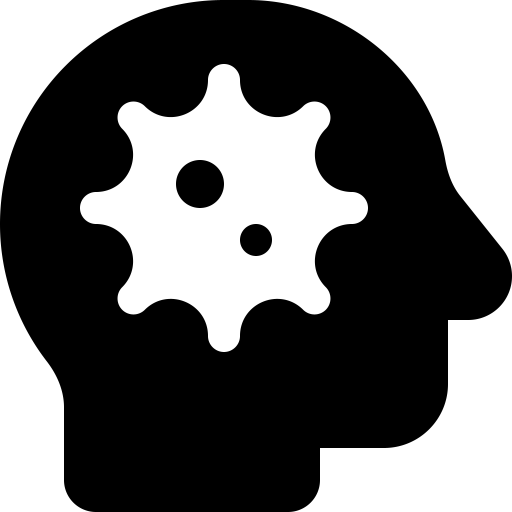
Tags: icon, FontAwesome, fa-icon, solid, head, side, virus